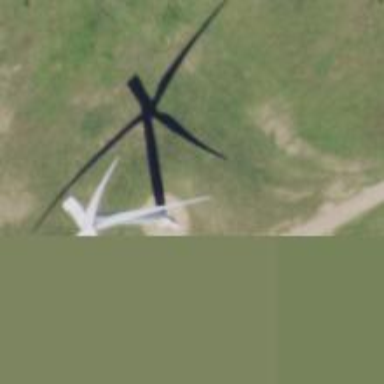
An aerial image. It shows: Wind turbine generator that utilizes wind as its source for generating electricity. It is of the horizontal axis type.